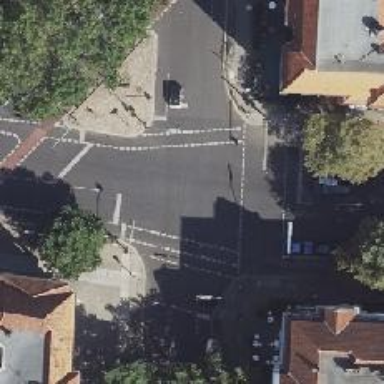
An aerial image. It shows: Asphalt tertiary road with designated cycle lane on both sides.